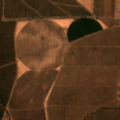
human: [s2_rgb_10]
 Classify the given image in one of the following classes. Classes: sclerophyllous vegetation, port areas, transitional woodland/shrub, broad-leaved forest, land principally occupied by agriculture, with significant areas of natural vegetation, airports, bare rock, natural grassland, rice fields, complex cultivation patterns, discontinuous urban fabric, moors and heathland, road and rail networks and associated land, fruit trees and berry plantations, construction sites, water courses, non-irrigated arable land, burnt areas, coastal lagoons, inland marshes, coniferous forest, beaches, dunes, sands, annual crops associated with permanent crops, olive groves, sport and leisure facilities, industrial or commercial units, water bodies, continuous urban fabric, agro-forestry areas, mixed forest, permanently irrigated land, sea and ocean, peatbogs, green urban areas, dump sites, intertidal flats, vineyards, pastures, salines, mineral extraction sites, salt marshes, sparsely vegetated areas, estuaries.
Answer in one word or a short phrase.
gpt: permanently irrigated land, olive groves, annual crops associated with permanent crops